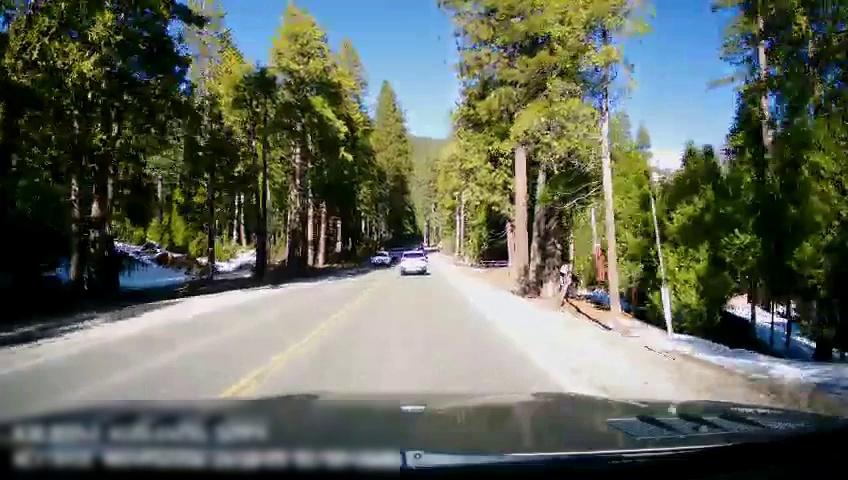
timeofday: Day
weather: Sunny
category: Drivable Space
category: Vehicles | SUV
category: Vehicles | SUV
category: Lanes | Opposite Lane
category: Lanes | Opposite Lane
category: Lanes | Current Lane